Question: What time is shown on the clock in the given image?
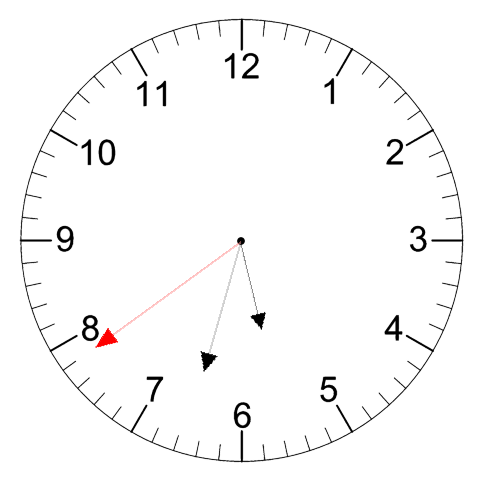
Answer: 05:32:39